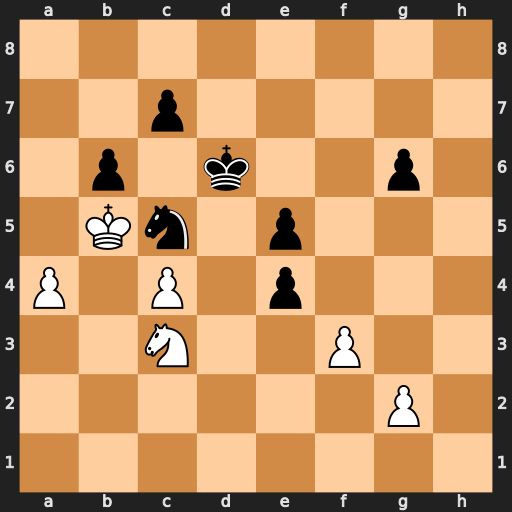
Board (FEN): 8/2p5/1p1k2p1/1Kn1p3/P1P1p3/2N2P2/6P1/8
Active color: w
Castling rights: -
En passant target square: -
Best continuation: Nxe4+ Nxe4 fxe4